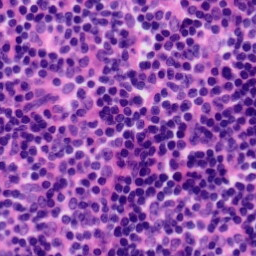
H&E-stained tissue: Tonsil